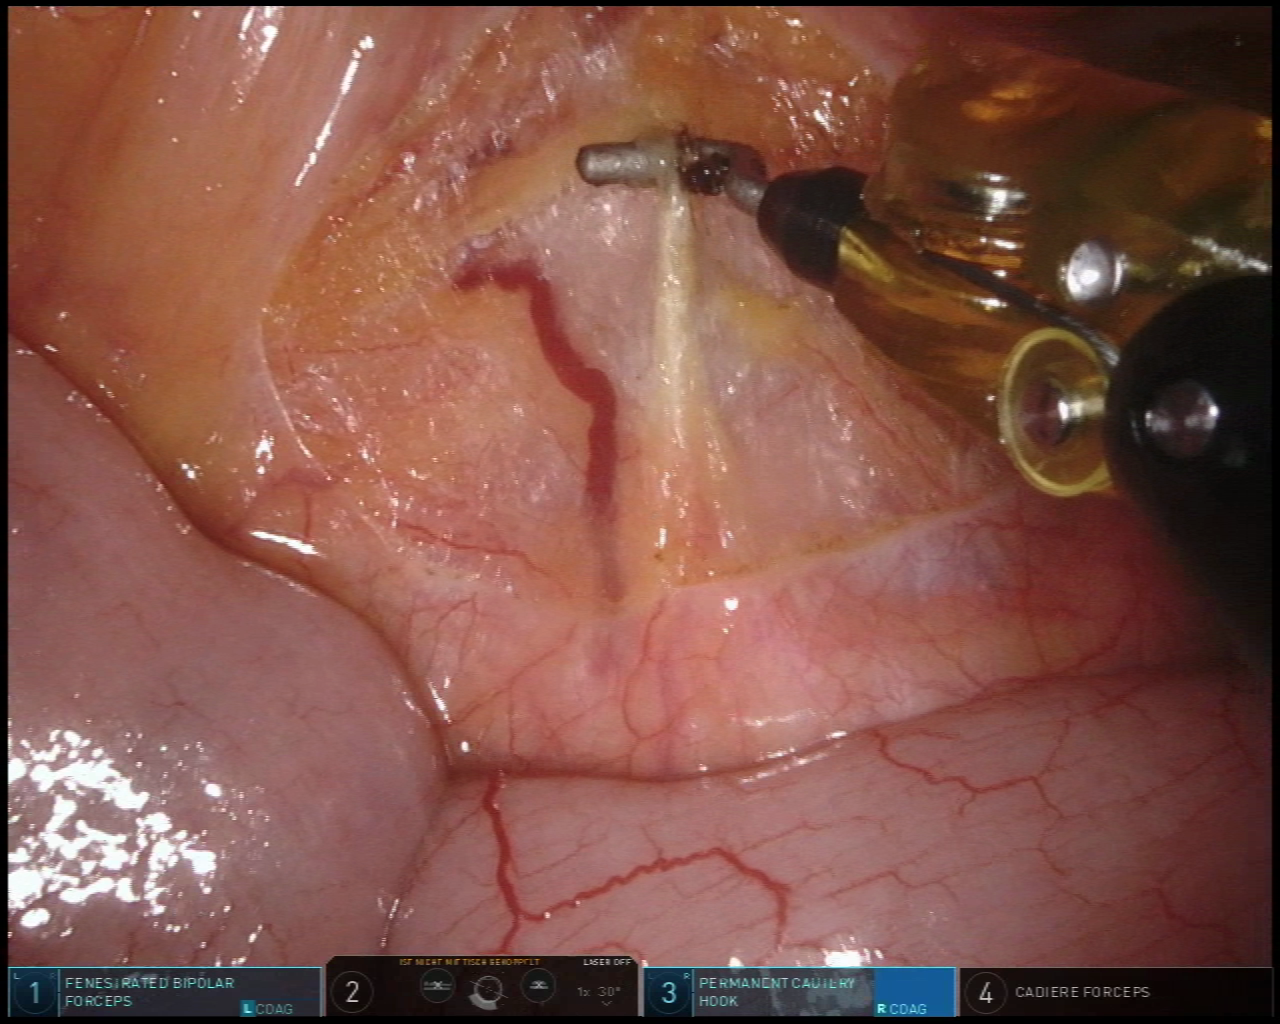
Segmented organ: small_intestine
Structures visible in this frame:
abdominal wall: yes
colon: no
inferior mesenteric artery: no
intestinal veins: no
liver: no
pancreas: no
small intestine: yes
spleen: no
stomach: no
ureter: no
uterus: no
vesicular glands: no